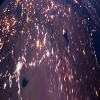
Label: land